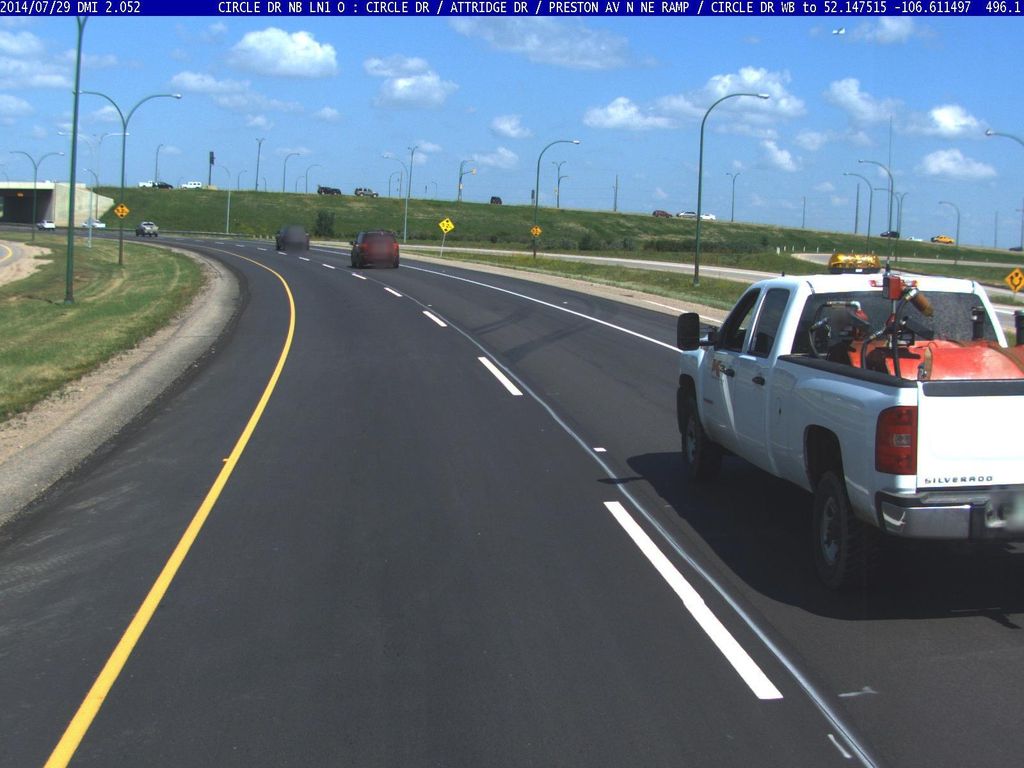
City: saskatoon